Field crop: maize
Growth stage: 2
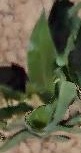
Species: maize